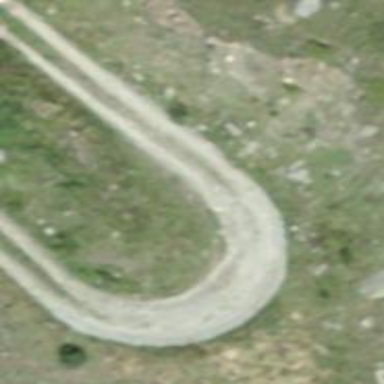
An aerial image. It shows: Track with grade 2 tracktype.